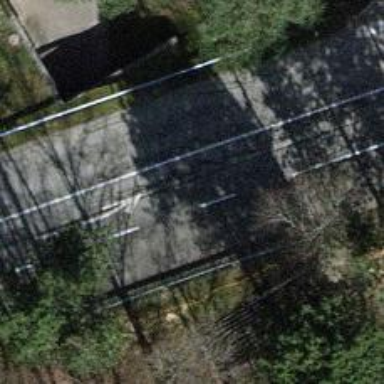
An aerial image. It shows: Tunnel footway.